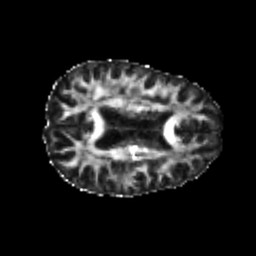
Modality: FA
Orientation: axial
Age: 25
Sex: female
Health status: healthy
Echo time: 0.074 s